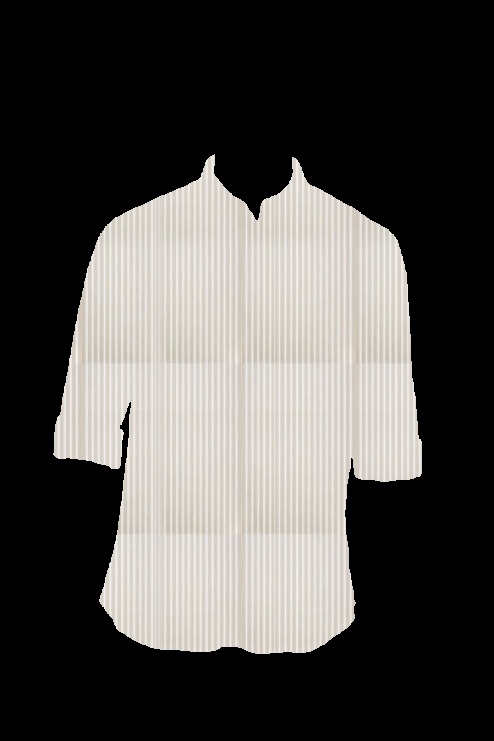
beige stripe tee